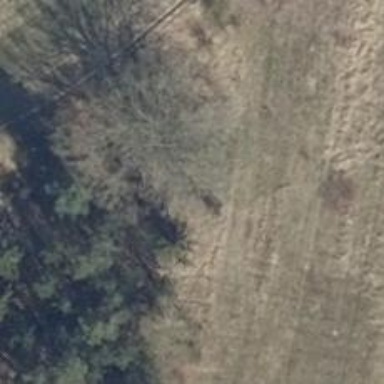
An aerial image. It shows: Hunting stand.